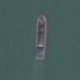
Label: civil